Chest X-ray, AP view. Patient: 54 years old, sex M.
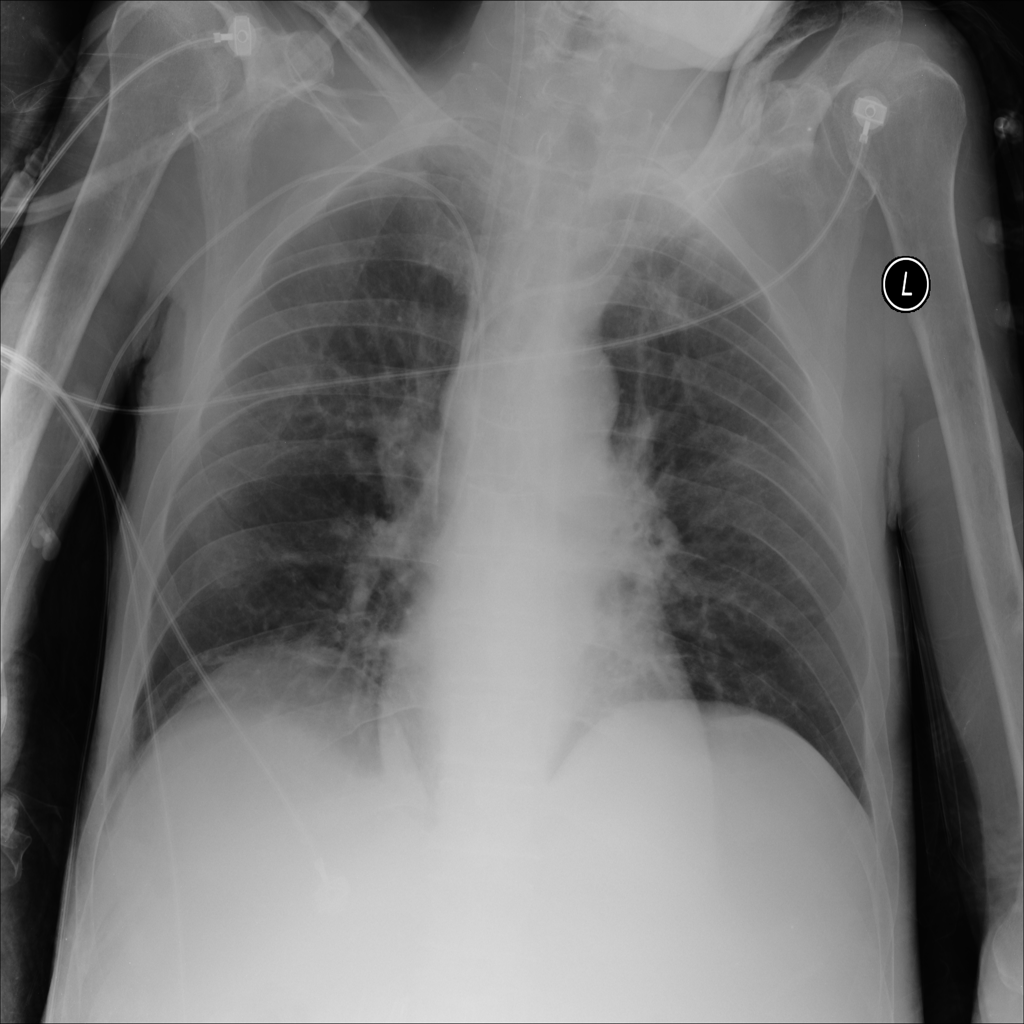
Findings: No Finding